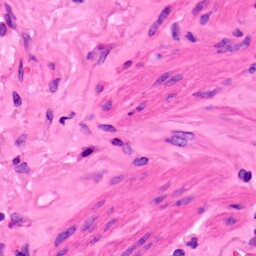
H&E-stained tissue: Lung